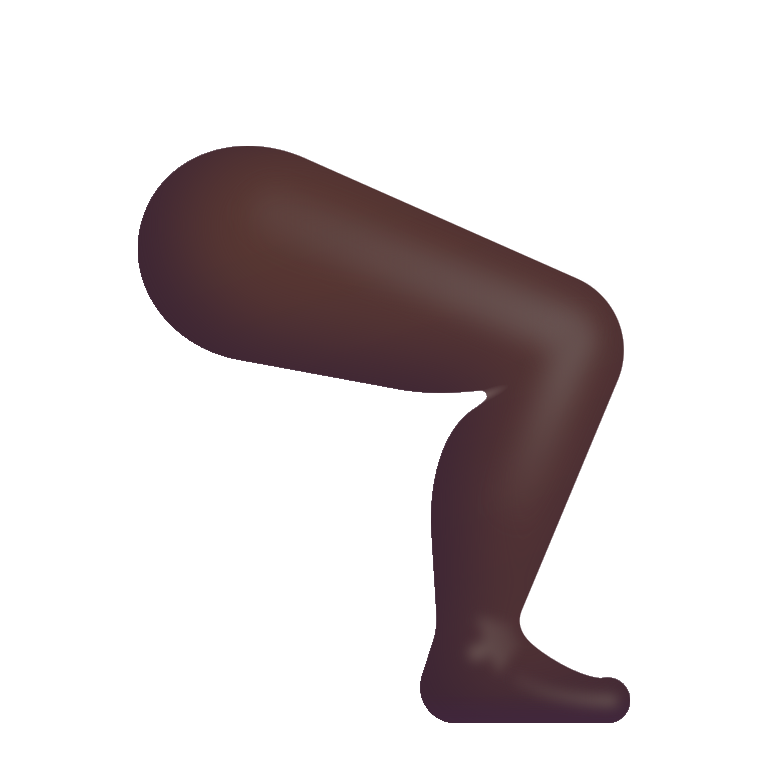
leg color dark